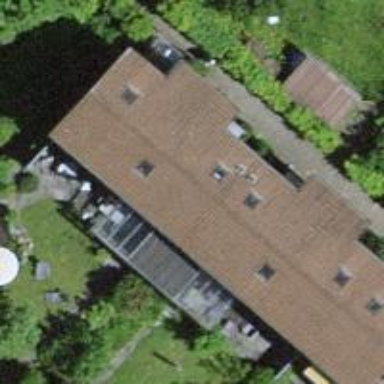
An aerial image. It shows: Terrace building.